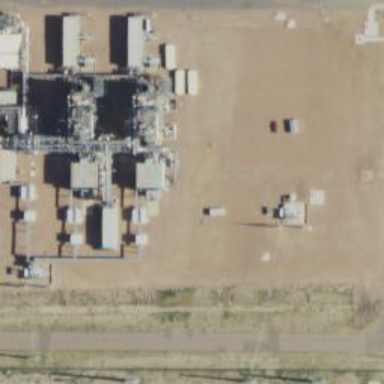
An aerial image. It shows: Gas turbine generator.